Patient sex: F
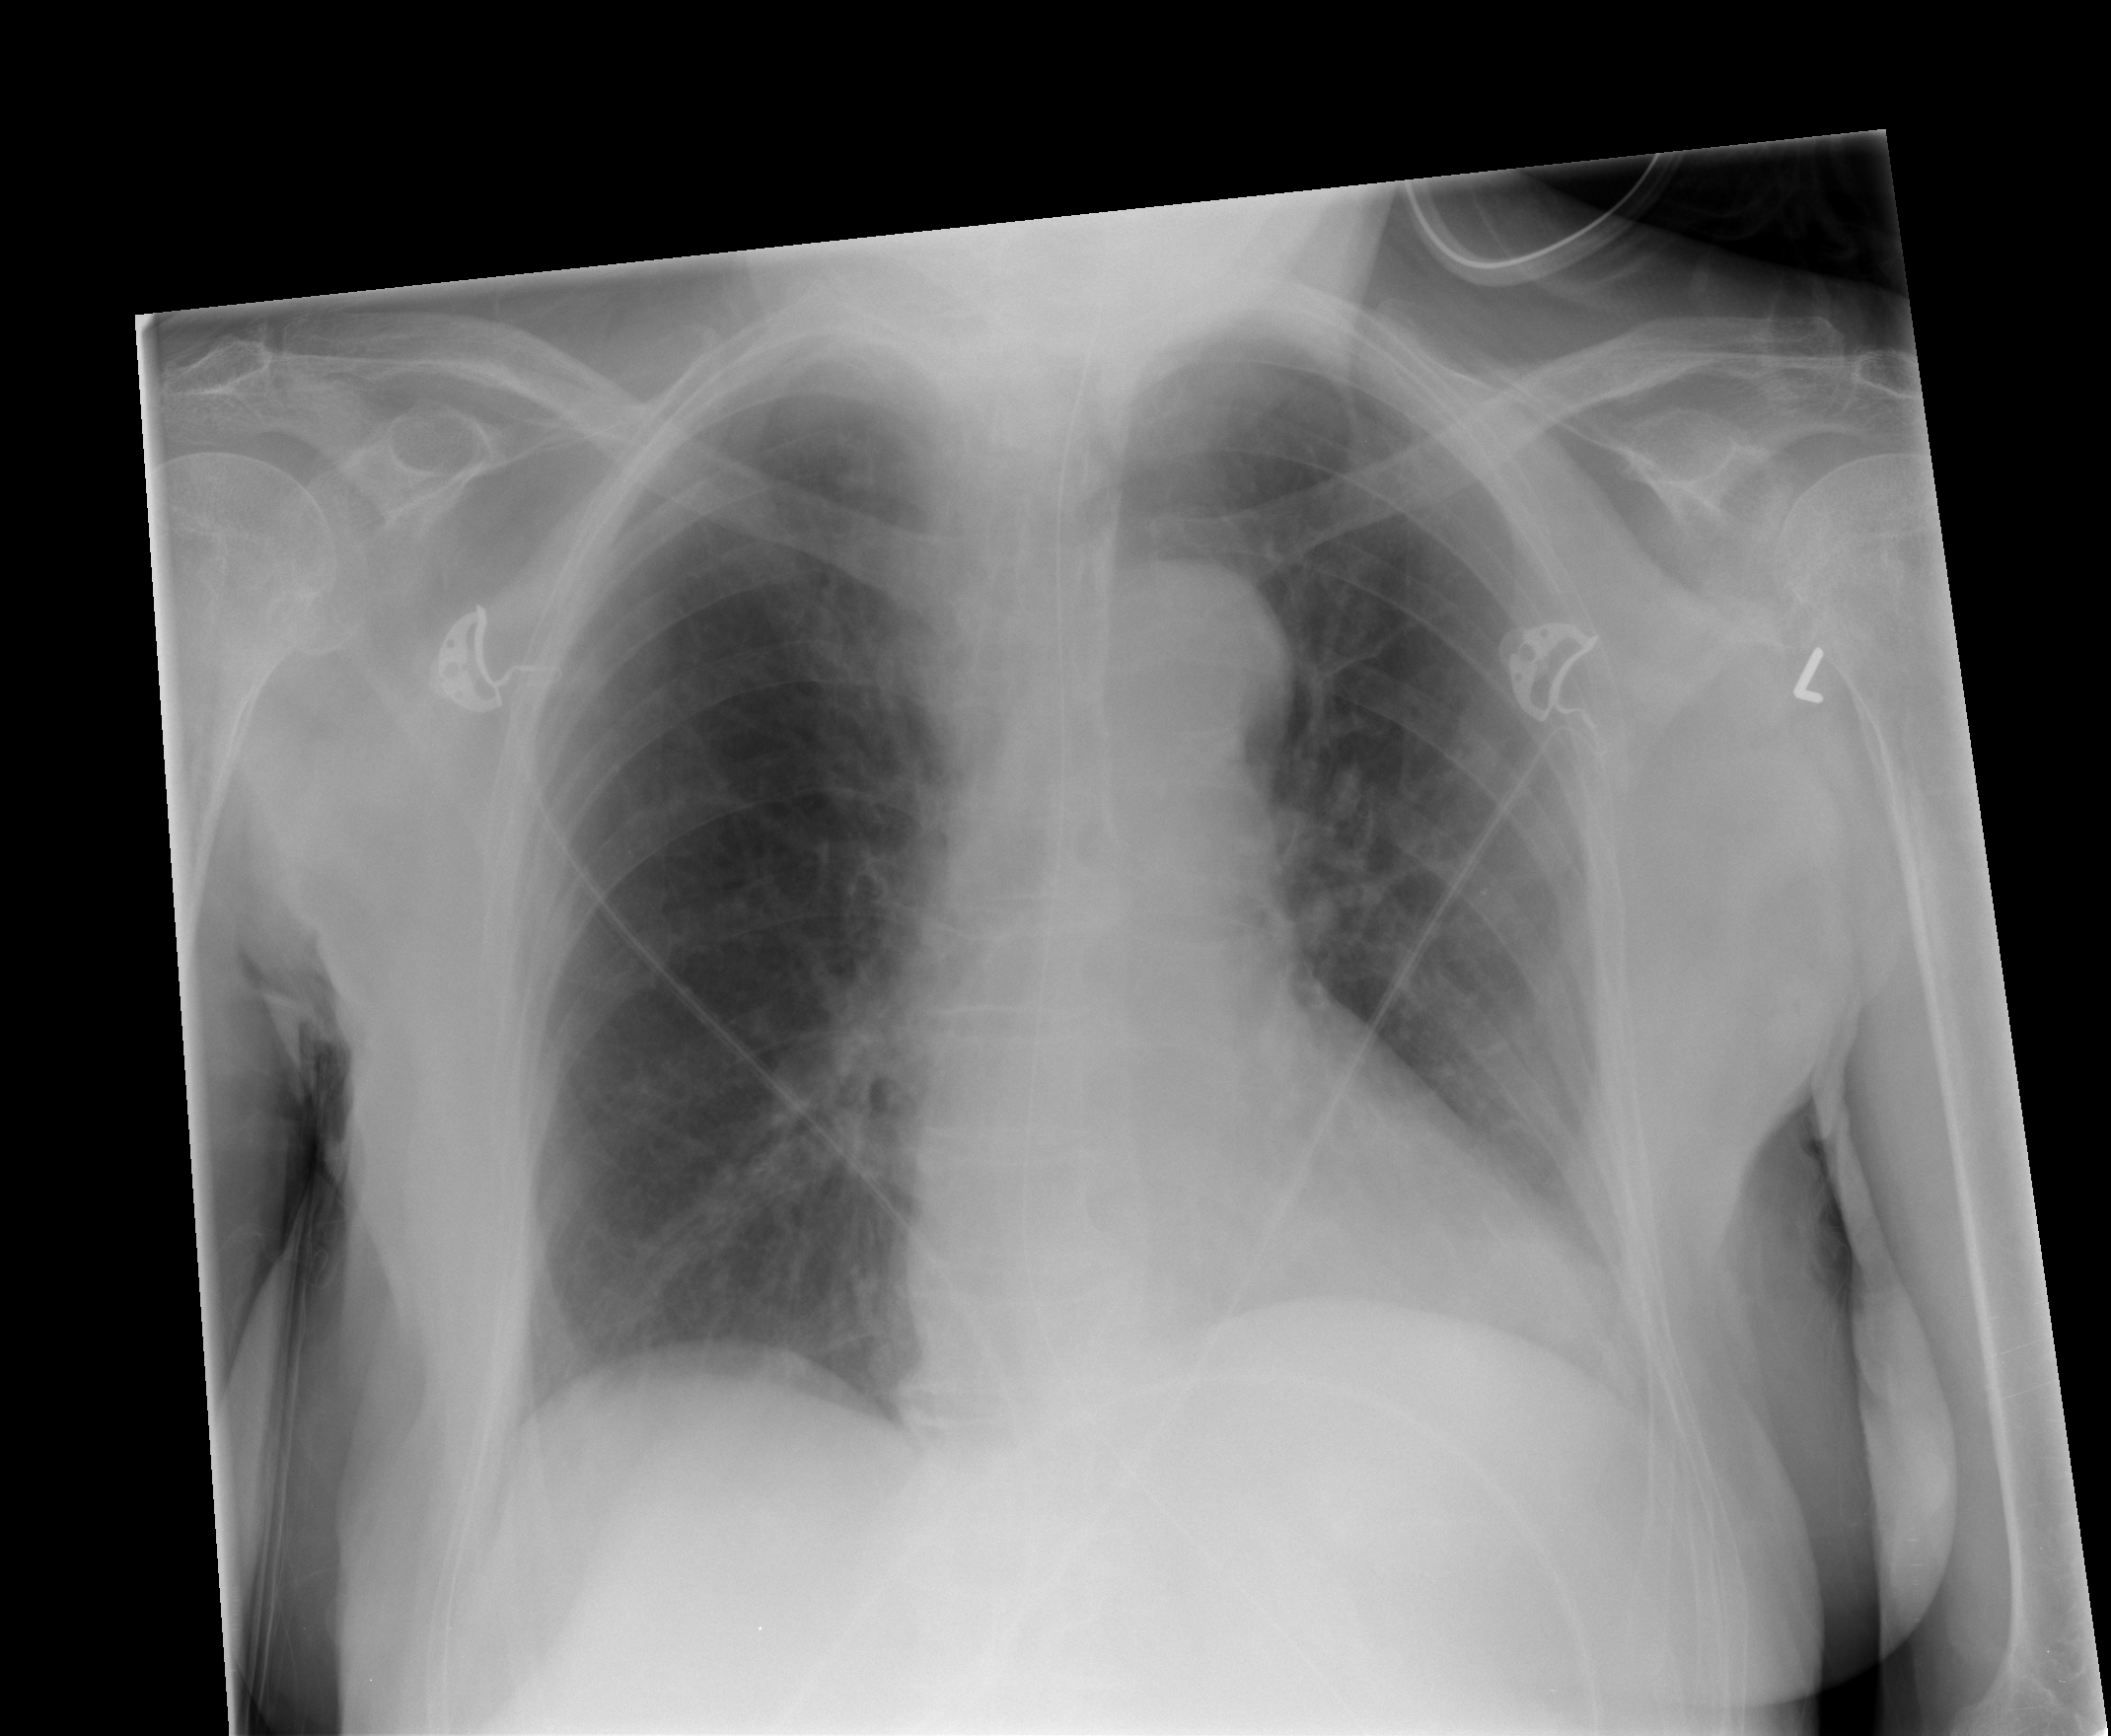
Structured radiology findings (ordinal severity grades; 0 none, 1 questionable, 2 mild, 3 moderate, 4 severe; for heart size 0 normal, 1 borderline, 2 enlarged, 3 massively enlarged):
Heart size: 1
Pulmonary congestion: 0
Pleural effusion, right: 0
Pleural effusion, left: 1
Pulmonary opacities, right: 1
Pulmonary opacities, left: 0
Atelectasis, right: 0
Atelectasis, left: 0